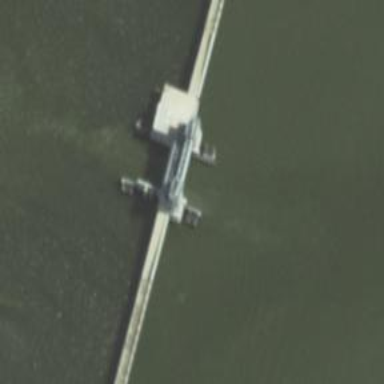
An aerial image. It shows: Lock gate along waterway.